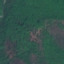
Land use / land cover class: Forest